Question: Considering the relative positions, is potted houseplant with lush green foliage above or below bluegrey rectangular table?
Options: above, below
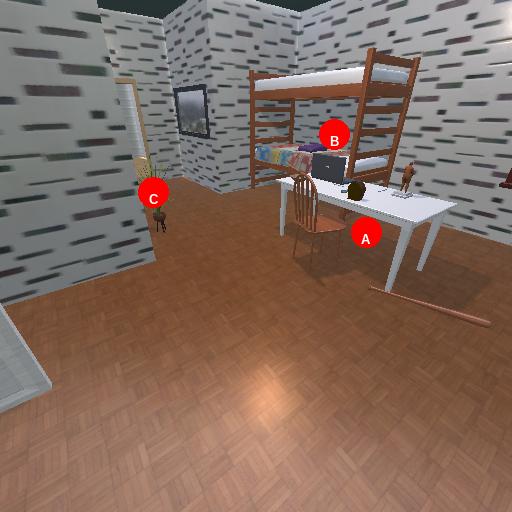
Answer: above